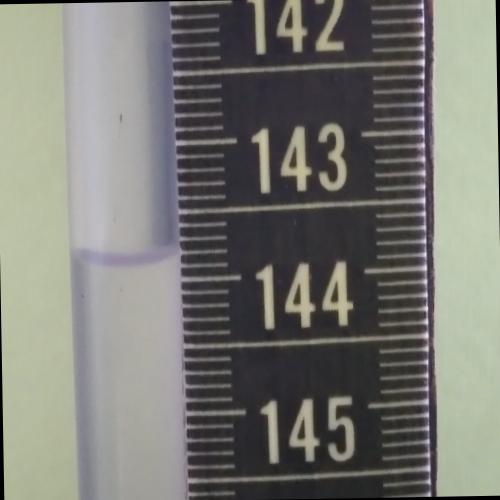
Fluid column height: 143.8 cm